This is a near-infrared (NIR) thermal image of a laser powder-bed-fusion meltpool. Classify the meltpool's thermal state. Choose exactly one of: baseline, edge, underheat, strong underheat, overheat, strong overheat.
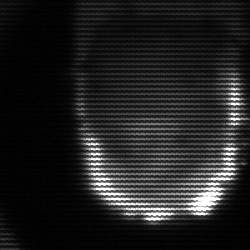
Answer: baseline